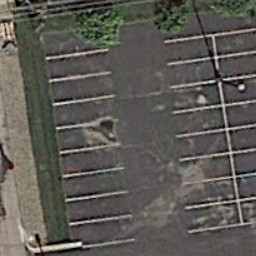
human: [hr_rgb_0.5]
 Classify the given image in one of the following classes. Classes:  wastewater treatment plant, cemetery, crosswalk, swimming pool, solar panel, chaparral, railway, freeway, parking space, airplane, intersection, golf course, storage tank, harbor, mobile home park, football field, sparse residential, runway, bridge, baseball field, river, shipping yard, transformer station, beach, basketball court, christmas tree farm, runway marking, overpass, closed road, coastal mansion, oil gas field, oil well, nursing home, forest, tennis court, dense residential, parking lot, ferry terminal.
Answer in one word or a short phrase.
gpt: parking space